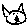
Label: cat